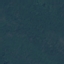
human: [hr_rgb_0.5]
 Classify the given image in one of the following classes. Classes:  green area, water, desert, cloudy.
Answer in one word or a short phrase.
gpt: green area